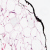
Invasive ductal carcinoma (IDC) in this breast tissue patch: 0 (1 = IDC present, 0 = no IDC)